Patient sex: M
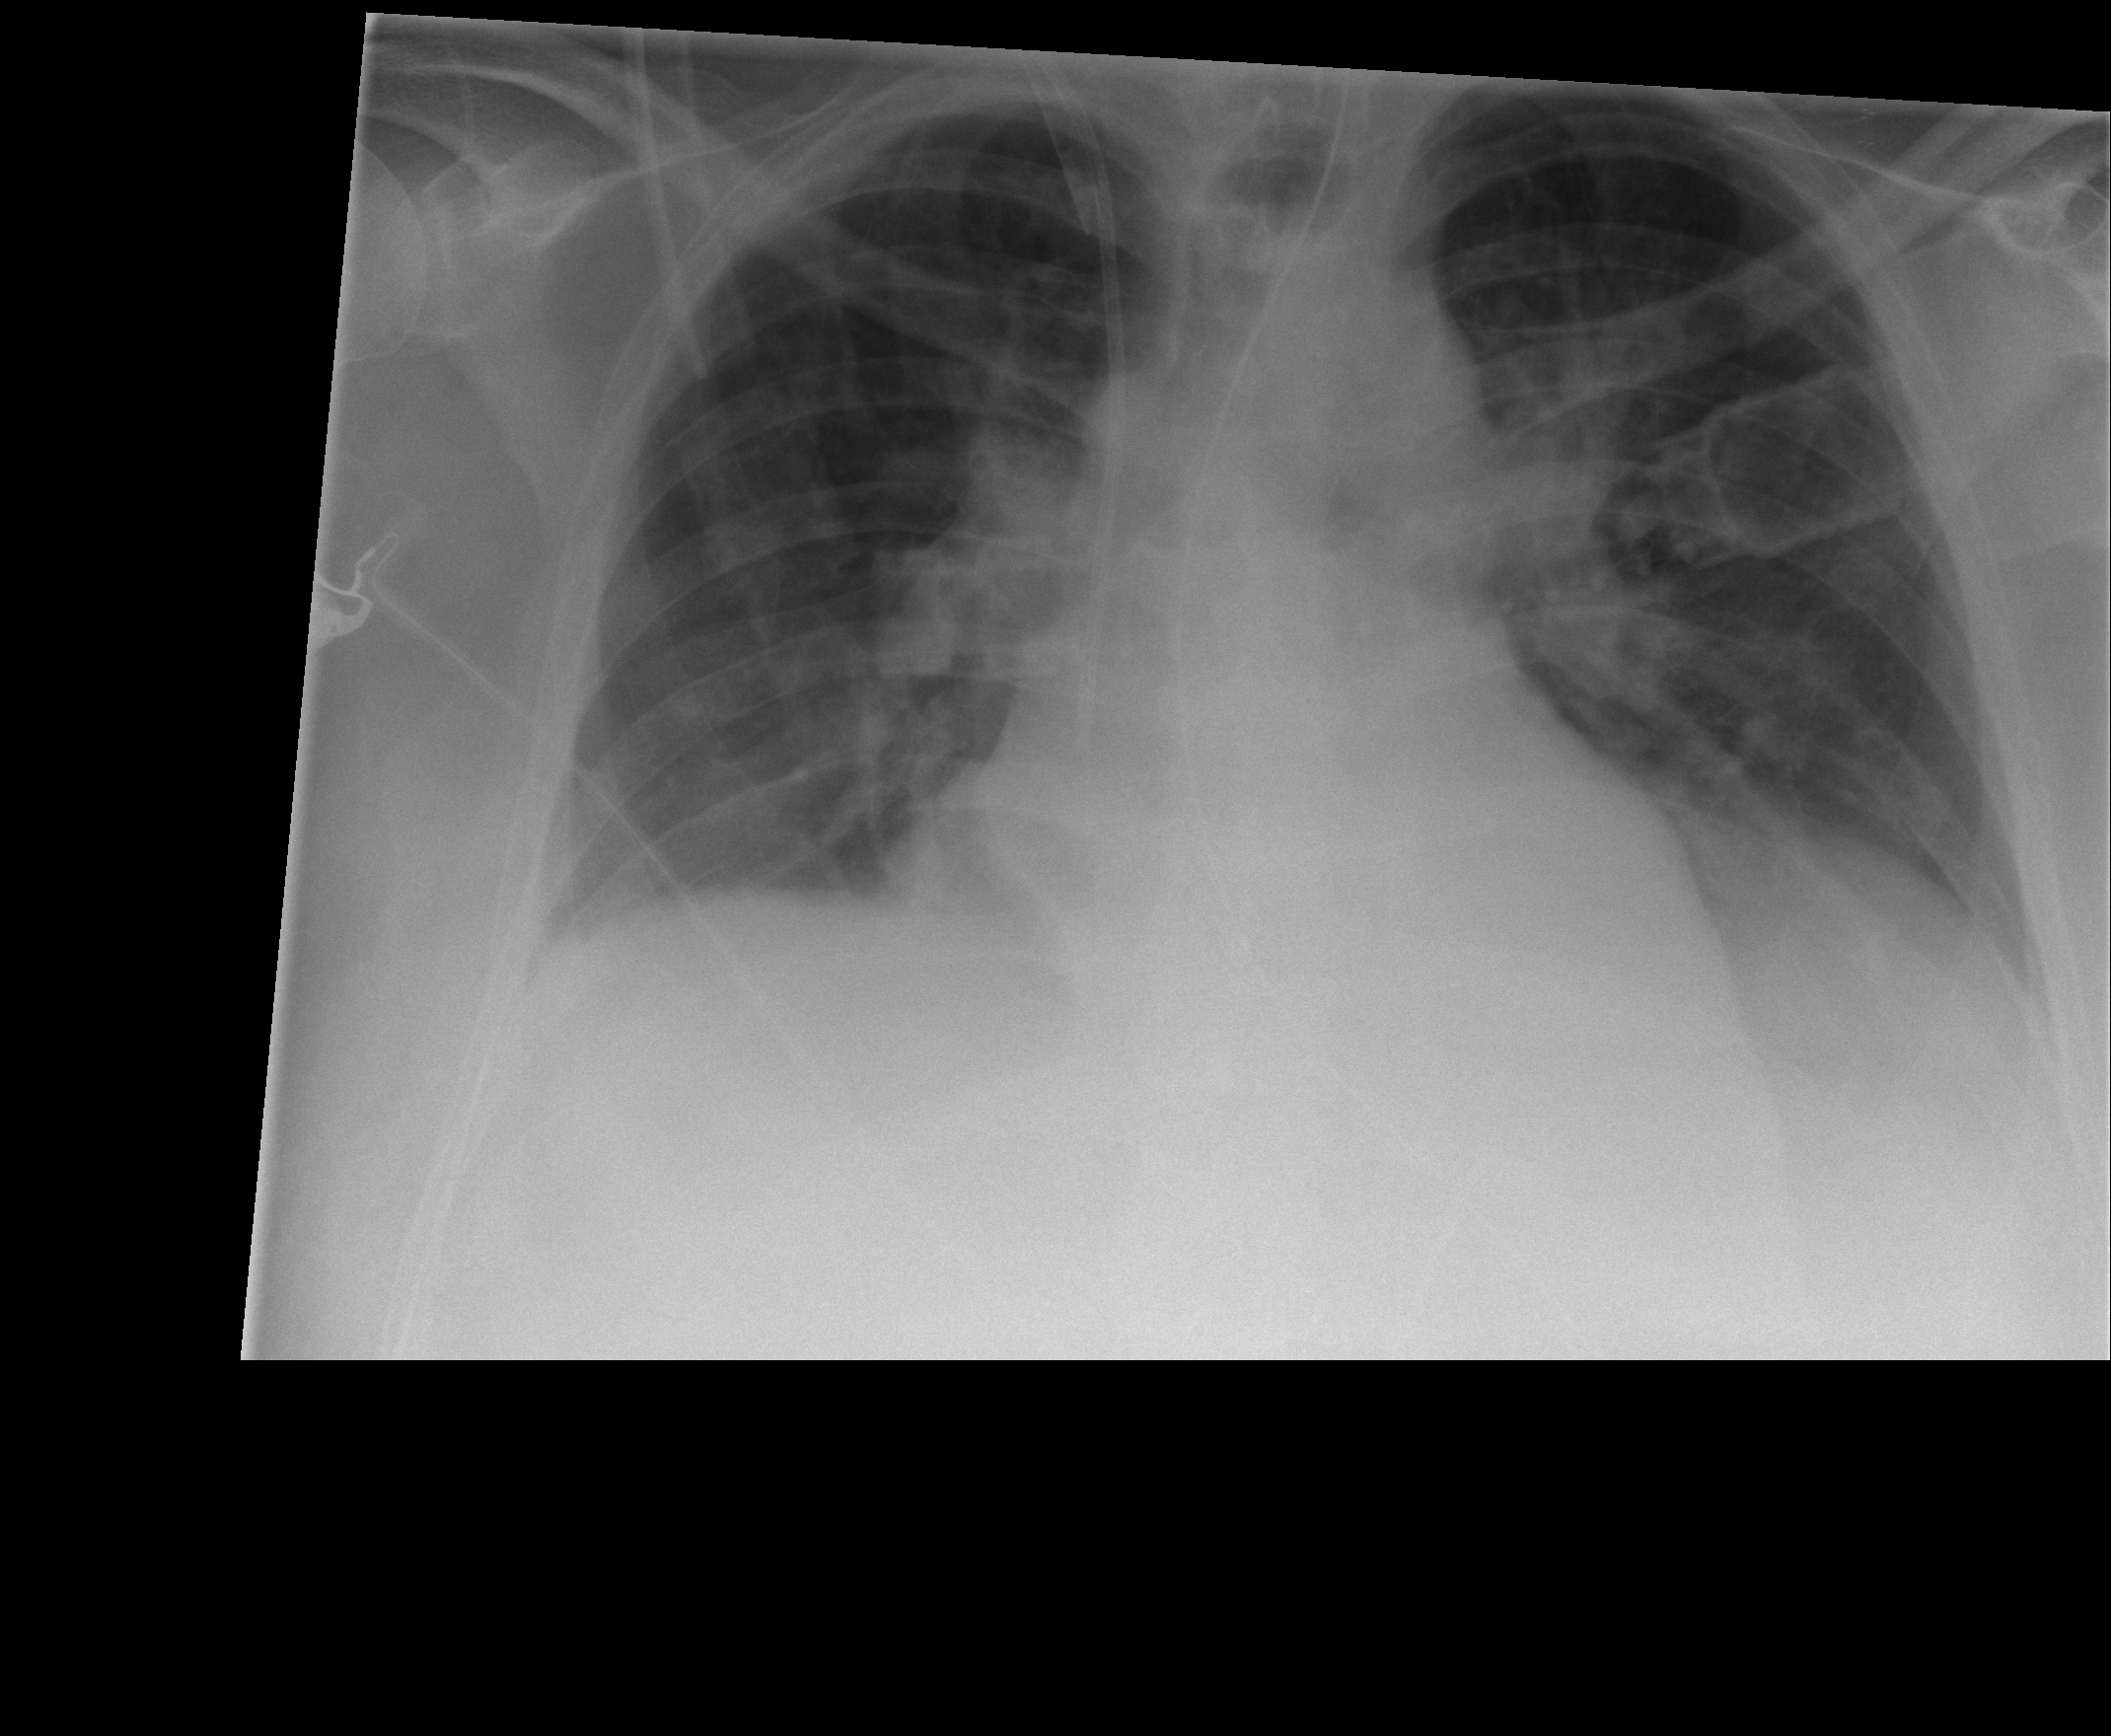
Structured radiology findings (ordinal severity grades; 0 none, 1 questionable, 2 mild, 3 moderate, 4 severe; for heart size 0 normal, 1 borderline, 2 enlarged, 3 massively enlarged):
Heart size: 0
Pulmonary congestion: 0
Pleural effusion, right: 0
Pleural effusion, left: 0
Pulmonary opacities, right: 0
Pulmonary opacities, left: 0
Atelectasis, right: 2
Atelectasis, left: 2